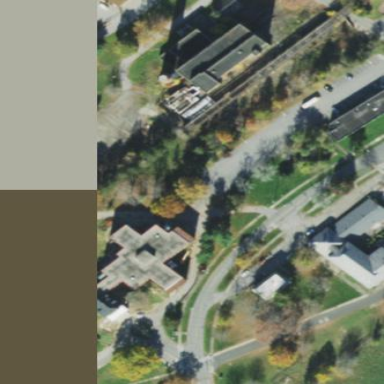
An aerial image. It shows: College or university.